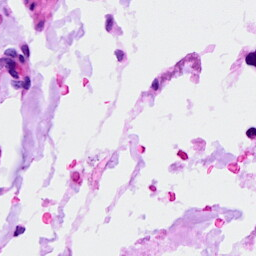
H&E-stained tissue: Ovarian